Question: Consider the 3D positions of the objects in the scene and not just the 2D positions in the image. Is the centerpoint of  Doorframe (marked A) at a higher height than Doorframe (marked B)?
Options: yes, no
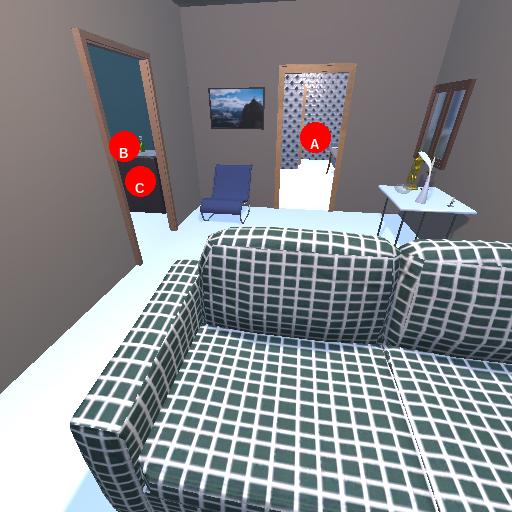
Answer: yes